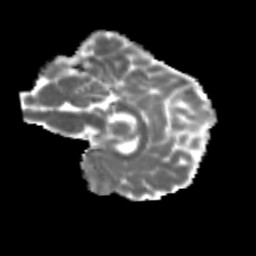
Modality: MD
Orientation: sagittal
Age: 19
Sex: female
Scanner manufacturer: siemens
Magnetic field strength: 3 T
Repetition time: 3.5 s
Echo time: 0.113 s